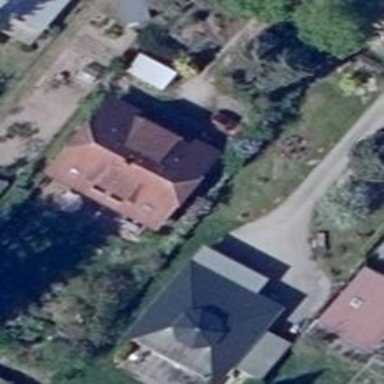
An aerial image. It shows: Detached building.